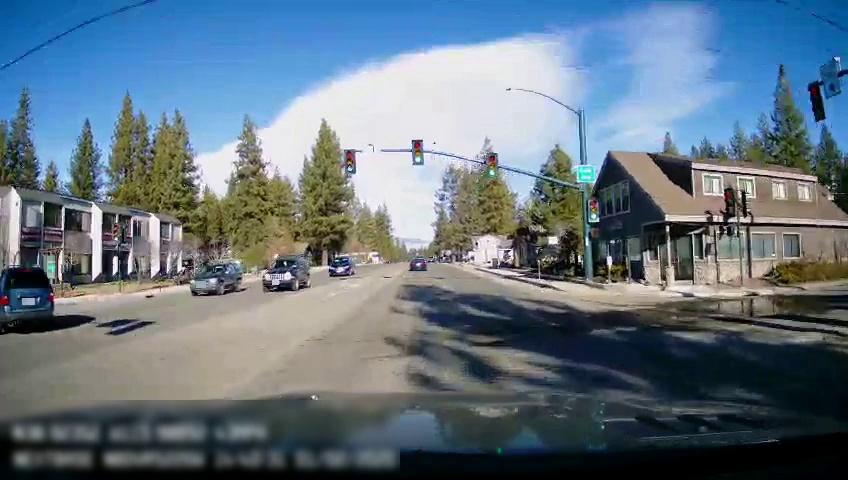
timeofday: Day
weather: Sunny
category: Drivable Space
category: Vehicles | Car
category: Vehicles | Car
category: Vehicles | SUV
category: Vehicles | SUV
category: Vehicles | SUV
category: Lanes | Opposite Lane
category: Lanes | Current Lane
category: Traffic | Lights
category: Traffic | Lights
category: Traffic | Signs
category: Traffic | Lights
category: Traffic | Lights
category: Traffic | Lights
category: Traffic | Lights
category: Traffic | Lights